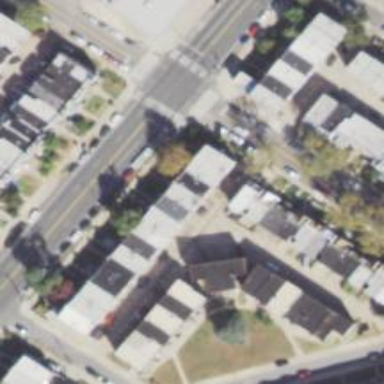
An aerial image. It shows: Alleyway designated as service road.